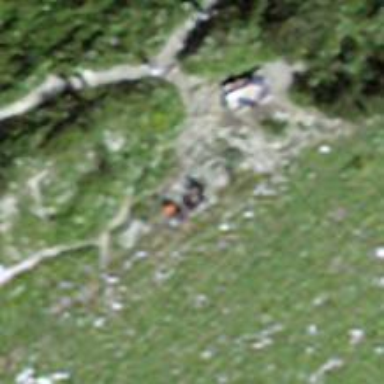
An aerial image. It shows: Picnic site popular for tourists.